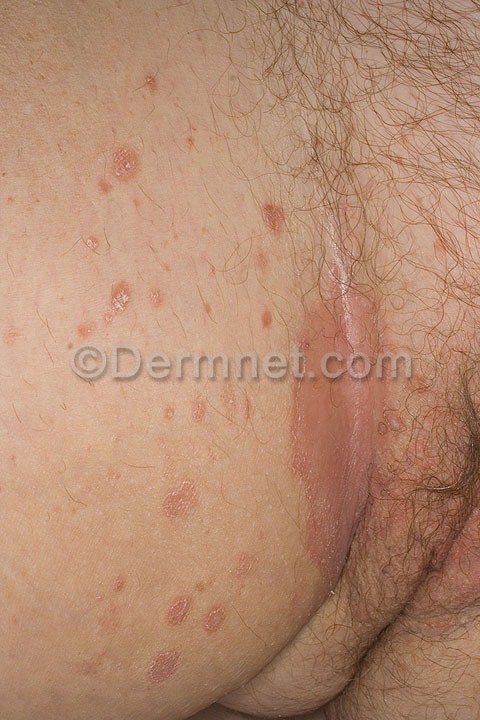
Disease: Psoriasis pictures Lichen Planus and related diseases